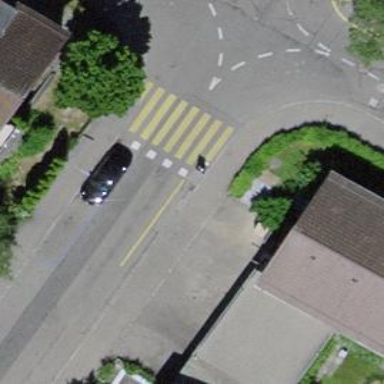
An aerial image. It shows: Uncontrolled crossing with table for traffic calming.